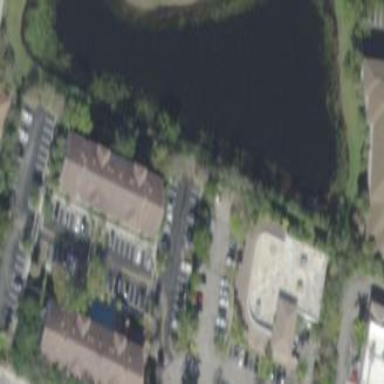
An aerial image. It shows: Hotel.